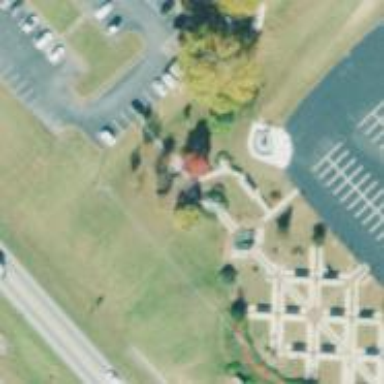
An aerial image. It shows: Historic memorial.